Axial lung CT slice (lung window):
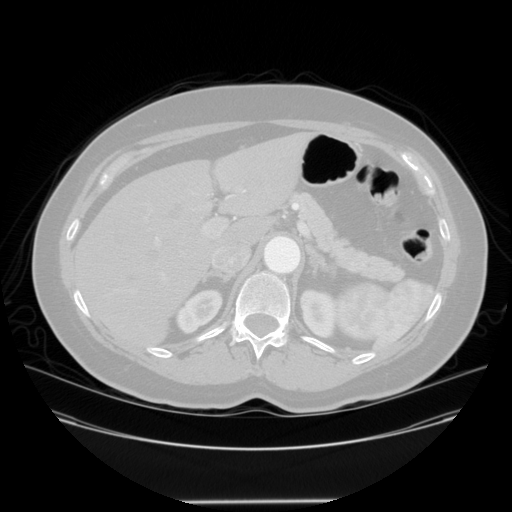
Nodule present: no